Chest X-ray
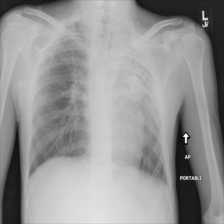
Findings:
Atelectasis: negative
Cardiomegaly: negative
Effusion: negative
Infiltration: negative
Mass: negative
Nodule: negative
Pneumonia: negative
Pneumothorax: negative
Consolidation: positive
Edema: negative
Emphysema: negative
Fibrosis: positive
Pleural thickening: positive
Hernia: negative